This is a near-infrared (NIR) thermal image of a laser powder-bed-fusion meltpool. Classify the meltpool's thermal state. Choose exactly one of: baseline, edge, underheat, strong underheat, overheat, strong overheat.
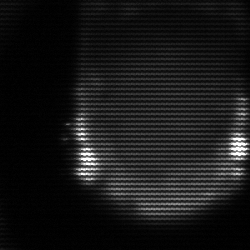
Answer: edge